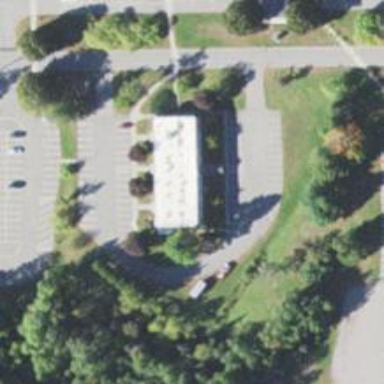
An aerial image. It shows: Parking space is available.